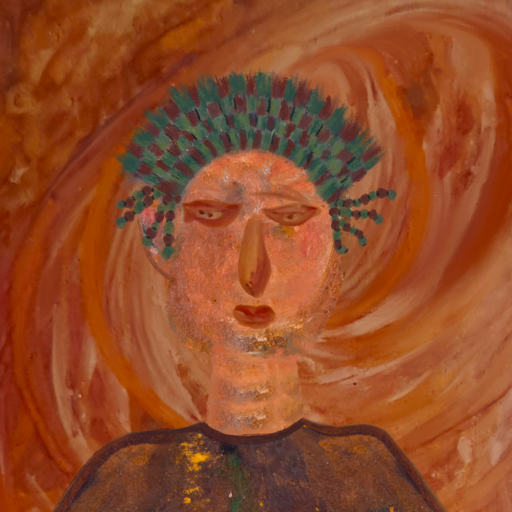
Background: Pious_Lady, Head And Neck Front: Boggyland, Face Front: Pious_Lady, Bust: Comrade, Hair Front: Blank, Head Accessory: After_Raid_Crown, Second Necklace: Blank, Necklace: Blank, Baby: Blank